A time-domain waveform of one vibration snapshot from a rolling-element bearing is shown. What is the most likely bearing condition (normal, inner_race, outer_race, ball)?
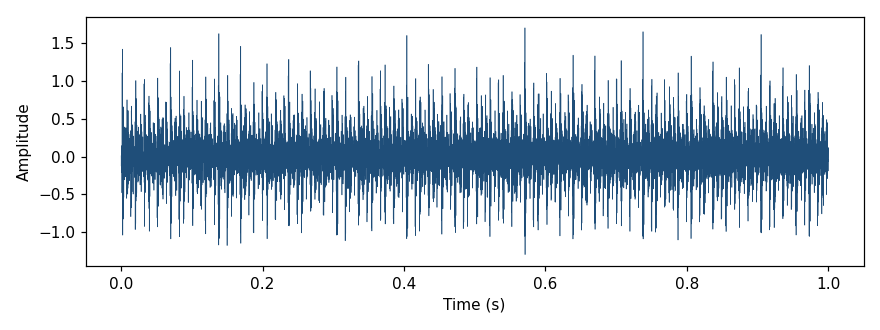
Answer: inner_race